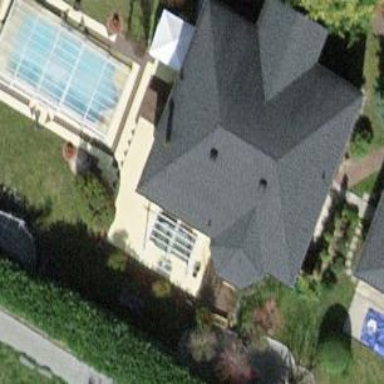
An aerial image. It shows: Detached building with hipped roof.